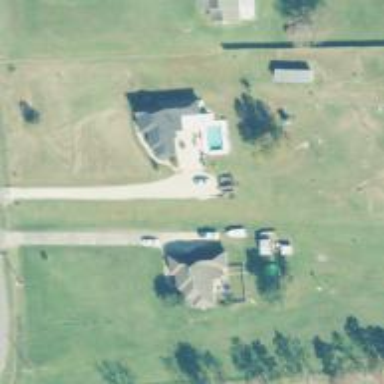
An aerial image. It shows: Driveway.